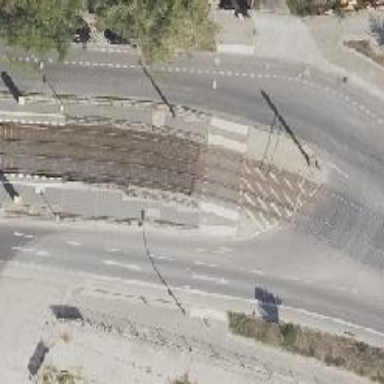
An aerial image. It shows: Uncontrolled tram crossing.